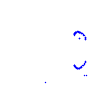
Particle: kaon